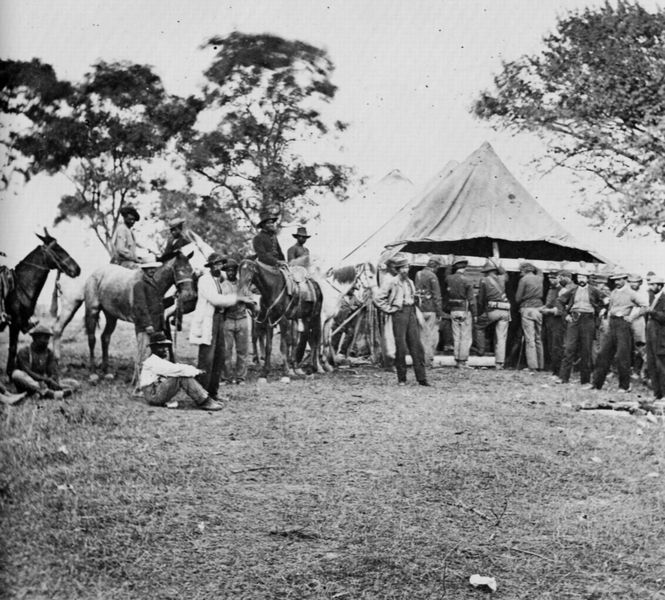
Titel: Auf ihr Essen wartend
Künstler: Mathew B. Brady
Schlagwörter: baum, blätter, himmel, laub, schatten, weiß, bäume, landschaft, menschen, sitzen, äste, hintergrund, hut, hüte, männer, schwarz, gras, rasen, tier, wiese, alt, bart, mützen, weide, hütte, land, esel, pferd, pferde, reiter, sattel, zaumzeug, papier, hosen, hemden, hang, hütten, pause, rast, amerika, arbeiter, soldaten, steppe, grass, bauer, foto, fotografie, photographie, neger, zigeuner, schwarzweiss, militär, waffen, jacken, zirkus, armee, schimmel, maultier, photo, kavalerie, kavallerie, karg, usa, westen, fot, zelt, europa, lager, indianer, bürgerkrieg, cowboy, cowboys, aufsitzen, mongole, camp, wilder westen, amerikaner, verpflegung, western, farmer, lasso, lagerplatz, pfern, verammlung, am boden, lassi, appaloosa, sammelplat, sammelplatz